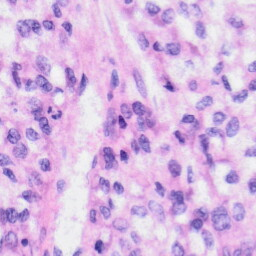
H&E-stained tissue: Liver